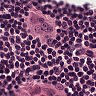
Metastatic tissue present: yes